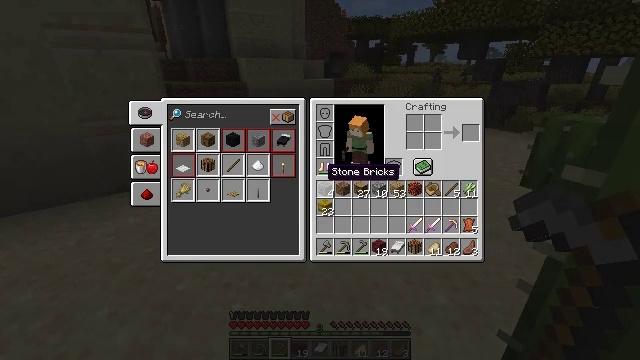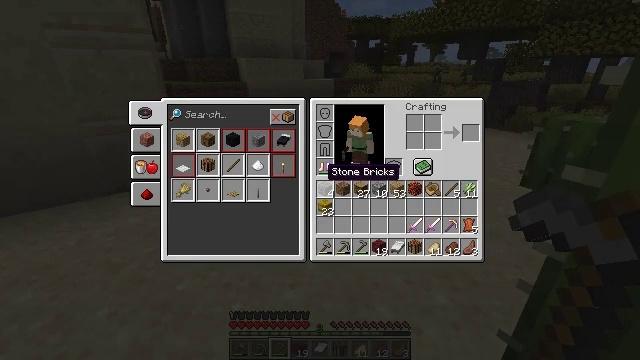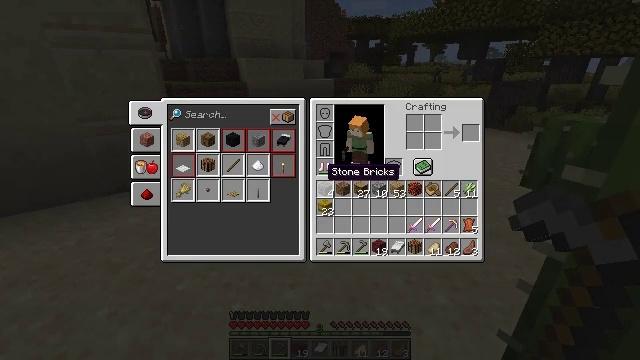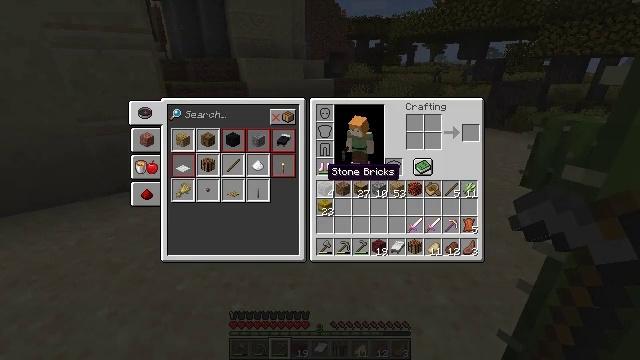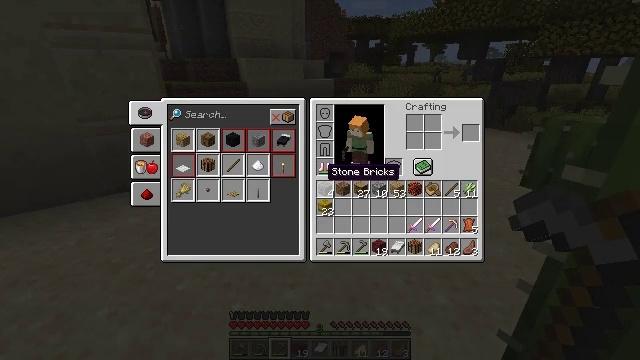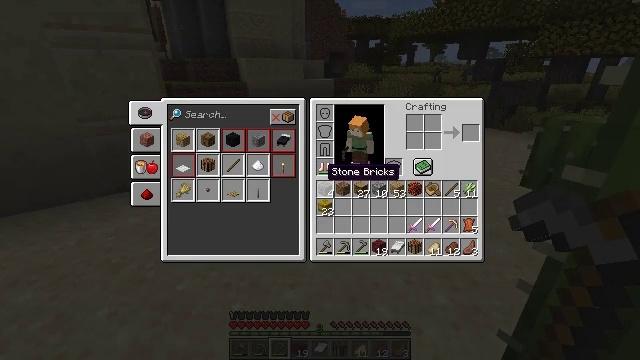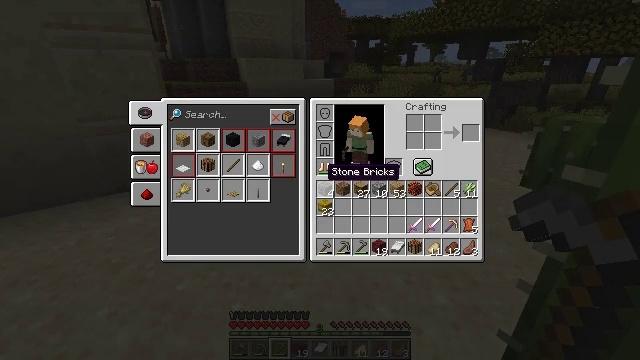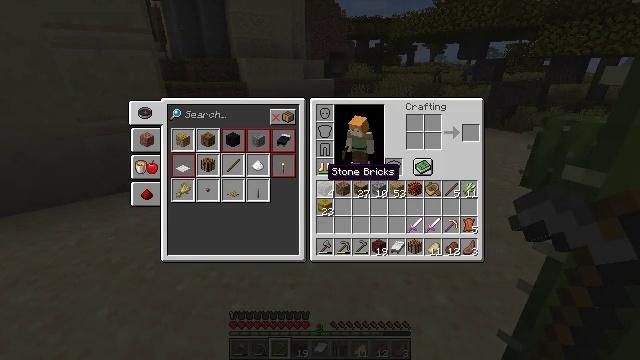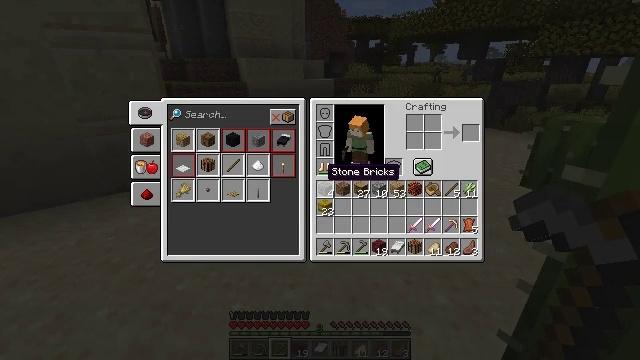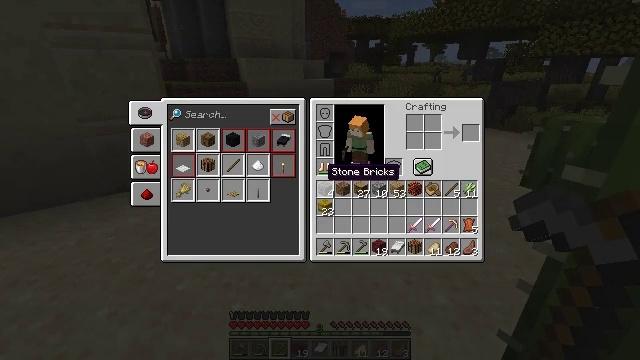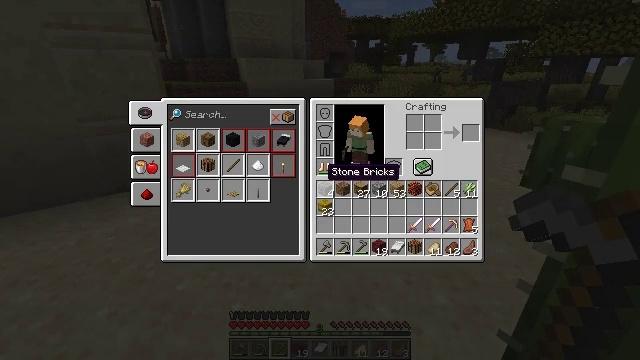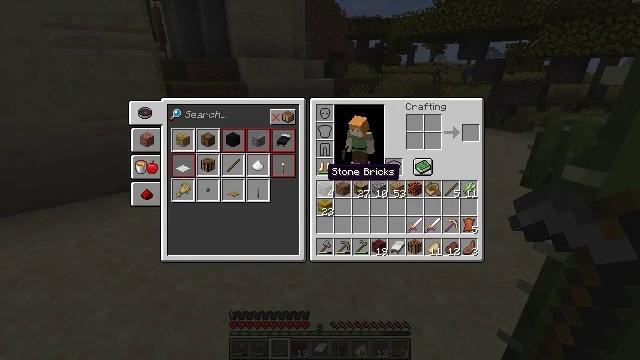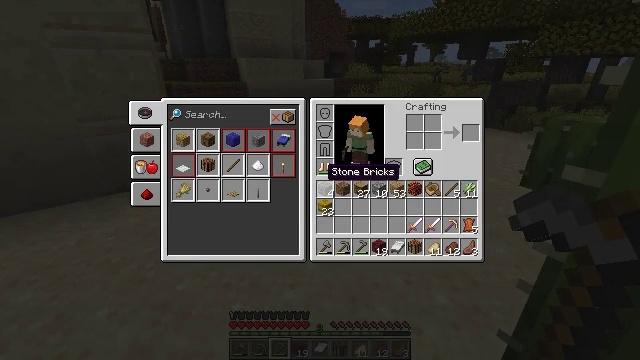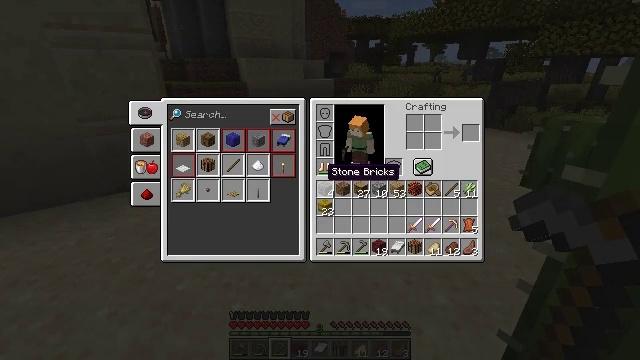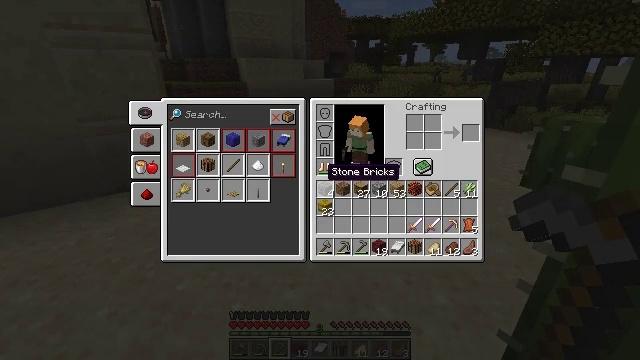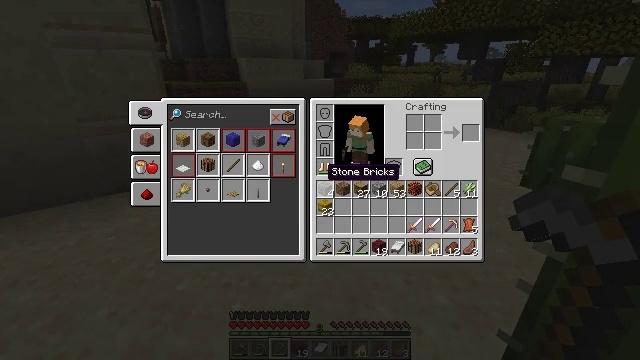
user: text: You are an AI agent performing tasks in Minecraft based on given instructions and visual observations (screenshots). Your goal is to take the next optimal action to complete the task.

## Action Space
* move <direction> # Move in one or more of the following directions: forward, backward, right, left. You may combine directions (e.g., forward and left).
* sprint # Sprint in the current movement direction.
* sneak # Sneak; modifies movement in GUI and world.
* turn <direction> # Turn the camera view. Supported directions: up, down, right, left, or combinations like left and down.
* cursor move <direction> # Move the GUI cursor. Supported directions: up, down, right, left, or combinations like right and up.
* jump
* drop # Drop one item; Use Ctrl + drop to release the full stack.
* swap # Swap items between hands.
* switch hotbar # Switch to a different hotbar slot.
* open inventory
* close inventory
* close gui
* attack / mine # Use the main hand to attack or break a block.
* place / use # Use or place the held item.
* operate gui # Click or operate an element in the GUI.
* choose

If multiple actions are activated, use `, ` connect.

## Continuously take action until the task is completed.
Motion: motion action
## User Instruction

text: Mine the cyan bed to pick it up.
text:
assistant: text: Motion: no_op
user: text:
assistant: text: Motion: no_op
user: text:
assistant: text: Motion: no_op
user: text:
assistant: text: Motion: no_op
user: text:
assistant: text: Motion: no_op
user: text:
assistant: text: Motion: no_op
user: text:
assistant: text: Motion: no_op
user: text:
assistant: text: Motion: no_op
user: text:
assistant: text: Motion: no_op
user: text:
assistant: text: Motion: no_op
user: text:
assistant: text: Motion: no_op
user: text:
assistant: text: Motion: no_op
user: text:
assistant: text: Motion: no_op
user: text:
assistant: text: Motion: no_op
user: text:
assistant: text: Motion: no_op
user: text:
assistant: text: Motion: no_op
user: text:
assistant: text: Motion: no_op
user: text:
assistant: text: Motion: no_op
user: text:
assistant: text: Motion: no_op
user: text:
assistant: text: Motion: no_op
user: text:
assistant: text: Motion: no_op
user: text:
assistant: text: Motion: no_op
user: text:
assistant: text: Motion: no_op
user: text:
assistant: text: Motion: no_op
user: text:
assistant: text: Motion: move forward
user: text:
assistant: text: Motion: move forward, turn left and up
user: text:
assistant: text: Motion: move forward
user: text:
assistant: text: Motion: move forward
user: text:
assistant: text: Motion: move forward
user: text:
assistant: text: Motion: move forward, sprint